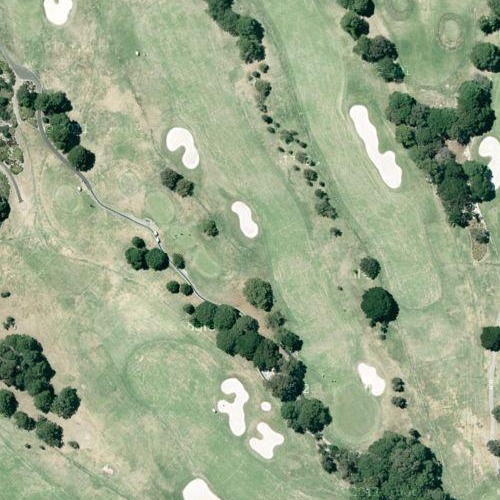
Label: sydney